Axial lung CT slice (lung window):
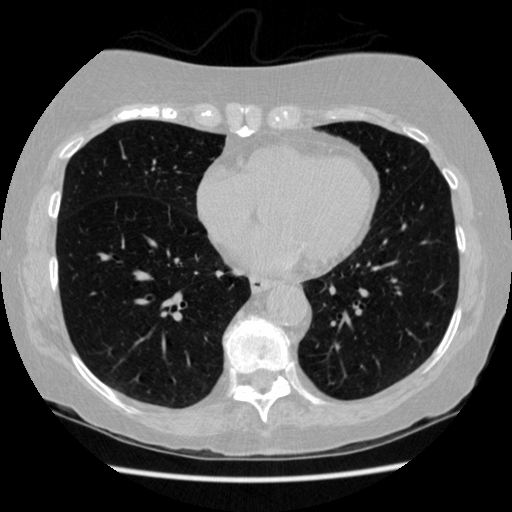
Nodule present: no